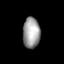
Tissue: lung
Cell type: Fibroblasts
Senescence score: 0.6083
Nuclear area (px): 523
Mean DAPI intensity: 155.899